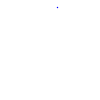
Particle: proton